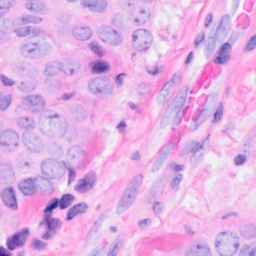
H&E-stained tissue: Breast